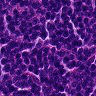
Metastatic tissue present: no